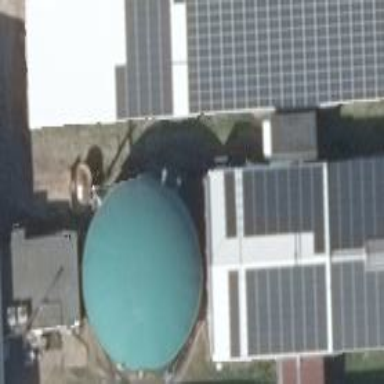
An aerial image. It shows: Building with dome-shaped roof. It is covered reservoir.